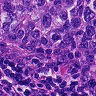
Metastatic tissue present: yes